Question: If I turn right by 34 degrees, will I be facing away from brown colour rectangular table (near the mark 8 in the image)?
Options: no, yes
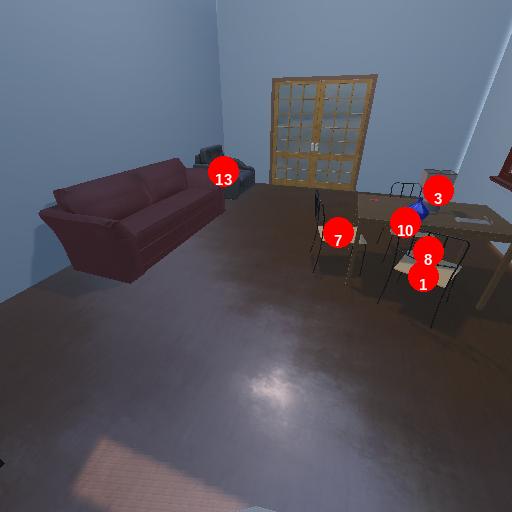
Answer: no